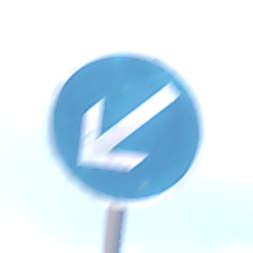
Verkehrszeichen: VorgeschriebeneVorbeifahrtLinks
Umgebung: Outdoor, Nature
Tageszeit: SunriseSunset
Wetter: PartlyCloudy
Licht: Natural
Jahreszeit: NotSpecified
Kontrast: LowContrast